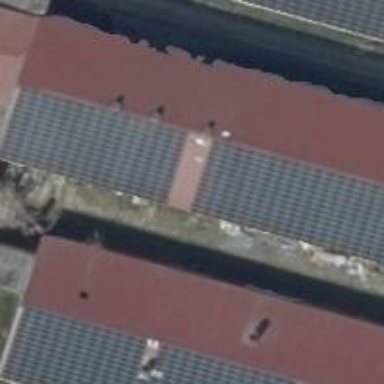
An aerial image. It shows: Solar power generator utilizing photovoltaic technology with solar photovoltaic panels.